Aerial crown-view tile of a tropical tree (Barro Colorado Island, Panama), acquired 20240813:
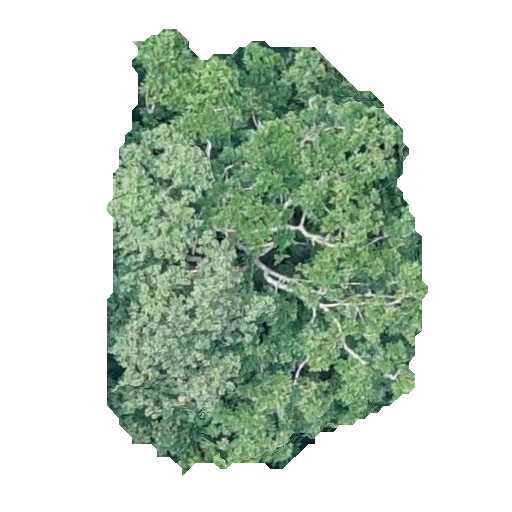
Species: Hieronyma alchorneoides
GBIF accepted scientific name: Hieronyma alchorneoides
Crown area: 169.223 m²